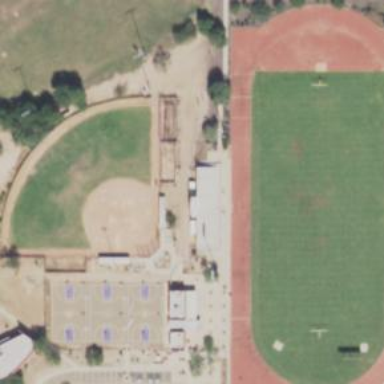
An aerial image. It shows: Athletic track located in leisure land area.